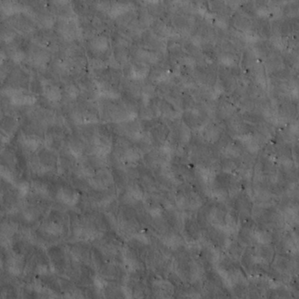
Label: non_frost